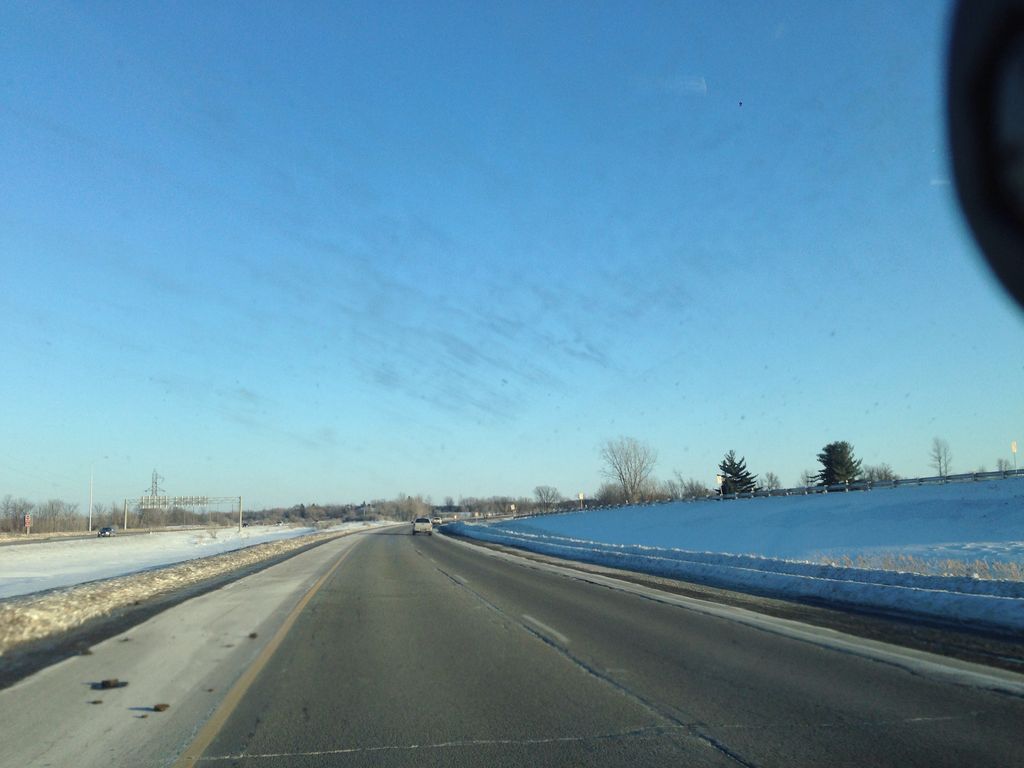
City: ottawa-gatineau